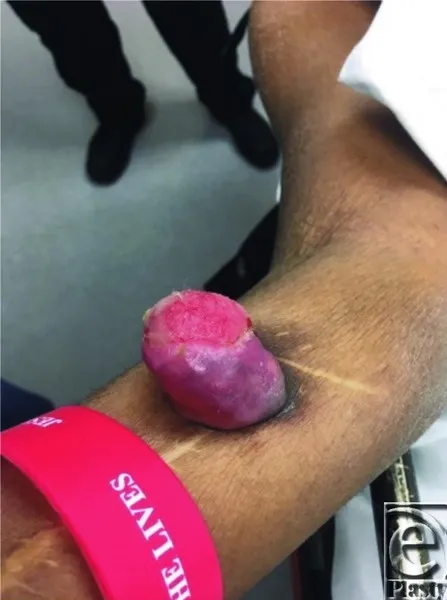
Exophytic mass of the right forearm.
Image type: medical_photograph (other_medical_photograph)